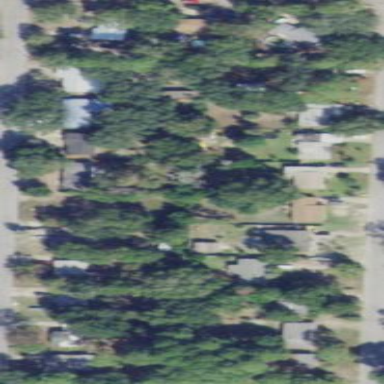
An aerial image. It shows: Residential area composed of single-family homes.